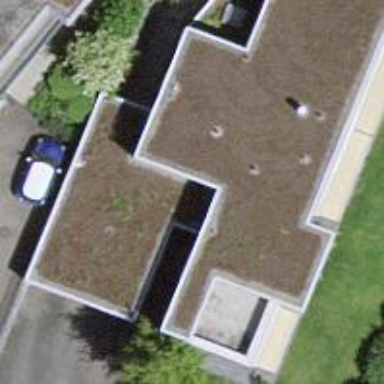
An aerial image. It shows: Detached building.